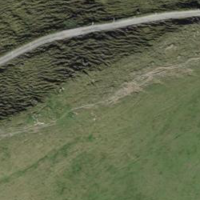
EUNIS habitat code: 23
Species observed at this site:
Parnassia palustris